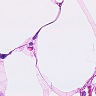
Metastatic tissue present: no